Question: Below is a big section of my code and basically if you scroll down to the 'execute_subscripts()' function you can see I've got two scripts running via 'execfile' which work beautifully, they show 'prints', they save 'traceback' errors to an error file.
I'm trying to turn the second script into one that doesn't wait for itself to finish before moving onto the next script.
As you can see I have attempted to use 'subprocess' with 'Popen' to launch a silent, hidden window... however it doesn't seem to run and I have no idea how to use the 'p.communicate()' function correctly to retrieve 'tracebacks' and/or 'prints'.
need help creating some sort of timeout/kill switch so if a subscript either via 'Popen' or the 'execfile' route doesn't complete within 5 minutes for it to skip over it for that loop or retry and skip over if it immediately fails again.
I understand that I probably shouldn't be using 'strftime' for the times.... however that part works fine for me so I don't see the need to change it.
'''
from datetime import date, timedelta
from sched import scheduler
from time import time, sleep, strftime
import random
import traceback
import subprocess
s = scheduler(time, sleep)
random.seed()
def periodically(runtime, intsmall, intlarge, function):
## Get current time
currenttime = strftime('%H:%M:%S')
## If currenttime is anywhere between 23:40 and 23:50 then...
if currenttime > '23:40:00' and currenttime < '23:50:00':
## Open the error logging file as the variable "errors"
errors = open('MISC/ERROR(S).txt', 'a')
## Try to...
try:
## Call the clear subscript.
execfile("SUBSCRIPTS/CLEAR.py", {})
## On exception (fail)...
except Exception:
## Write the entire traceback error to file...
errors.write(traceback.format_exc() + '
')
errors.write("
")
## Close and exit the error logging file.
errors.close()
## Update time
currenttime = strftime('%H:%M:%S')
## Idle time
while currenttime >= '23:40:00' and currenttime <= '23:59:59' or currenttime >= '00:00:00' and currenttime <= '11:30:00':
## Update time
currenttime = strftime('%H:%M:%S')
print currenttime, "Idling..."
sleep(10)
## Update time
currenttime = strftime('%H:%M:%S')
## Initiate the scheduler.
runtime += random.randrange(intsmall, intlarge)
s.enter(runtime, 1, function, ())
s.run()
def execute_subscripts():
st = time()
print "Running..."
errors = open('MISC/ERROR(S).txt', 'a')
try:
execfile("SUBSCRIPTS/TESTSCRIPT.py", {})
except Exception:
errors.write(traceback.format_exc() + '
')
errors.write("
")
try:
execfile("SUBSCRIPTS/TEST.py", {})
except Exception:
errors.write(traceback.format_exc() + '
')
errors.write("
")
## subprocess.Popen(["pythonw", "SUBSCRIPTS/TEST.py", "0"], shell=True)
try:
execfile("SUBSCRIPTS/TESTSCRIPTTest.py", {})
except Exception:
errors.write(traceback.format_exc() + '
')
errors.write("
")
try:
execfile("SUBSCRIPTS/TESTTESTTEST.py", {})
except Exception:
errors.write(traceback.format_exc() + '
')
errors.write("
")
errors.close()
print """The whole routine took %.3f seconds""" % (time() - st)
while True:
periodically(50, -25, +90, execute_subscripts)
'''
Any ideas would be much appreciated
Added a bounty, hopefully someone knows how to achieve this.
Thanks in advance
Hyflex
### Example of what I want the script to be able to do...
1. Subscript 1 - Run in background, send prints and errorsfrom subscript1.py to main.py, don't wait for it to finish, go to subscript 2, timeout after 10 seconds (or as close to 10 seconds as we can, or timeout after all subscripts have been called.)
2. Subscript 2 - Run in background, send prints and errors from subscript2.py to main.py, wait for it to finish before going onto subscript 3, timeout after 10 seconds (or as close to 10 seconds as we can, or timeout after all subscripts have been called.)
3. Subscript 3 - Run in background, send prints and errors from subscript3.py to main.py, wait for it to finish before going onto subscript 4, timeout after 10 seconds (or as close to 10 seconds as we can, or timeout after all subscripts have been called.)
4. Subscript 4 - Run in background, send prints and errors from subscript4.py to main.py, don't wait for it to finish, go to subscript 5, timeout after 10 seconds (or as close to 10 seconds as we can, or timeout after all subscripts have been called.)
5. Subscript 5 - Run in background, send prints and errors from subscript5.py to main.py, wait for it to finish before going onto next subscript (or in this case, end of loop), timeout after 10 seconds (or as close to 10 seconds as we can, or timeout after all subscripts have been called.)
### Prints and Traceback for shx2
'''
[pid=9940] main running command: C:\Python27\python.exe SUB/subscript1.py (is_bg=False)
[pid=9940] main running command: C:\Python27\python.exe SUB/subscript1.py (is_bg=True)
Traceback (most recent call last):
File "C:\Test\main.py", line 21, in <module>
bg_proc1 = run_subscript(cmd, is_bg = True)
File "C:\Test\main.py", line 10, in run_subscript
return (cmd > sys.stdout) & BG # run in background
File "C:\Python27\lib\site-packages\plumbum\commands\modifiers.py", line 81, in __rand__
return Future(cmd.popen(), self.retcode)
File "C:\Python27\lib\site-packages\plumbum\commandsase.py", line 317, in popen
return self.cmd.popen(args, **kwargs)
File "C:\Python27\lib\site-packages\plumbum\commandsase.py", line 233, in popen
return self.cmd.popen(self.args + list(args), **kwargs)
File "C:\Python27\lib\site-packages\plumbum\machines\local.py", line 104, in popen
**kwargs)
File "C:\Python27\lib\site-packages\plumbum\machines\local.py", line 253, in _popen
stderr = stderr, cwd = str(cwd), env = env, **kwargs) # bufsize = 4096
File "C:\Python27\lib\subprocess.py", line 703, in __init__
errread, errwrite) = self._get_handles(stdin, stdout, stderr)
File "C:\Python27\lib\subprocess.py", line 851, in _get_handles
c2pwrite = msvcrt.get_osfhandle(stdout.fileno())
UnsupportedOperation: fileno
'''
EDIT:
'''
| --> # Sub 1.py # --> Sequential with timeout --> Started: 11:30.00 --> Estimated Completion: 11:30.01 (1 Second) --> Timeout at 11:30:10 (10 Seconds) --> # Sub 2.py # --> Sequential with timeout --> Started: 11:30.02 (or after time Sub 1.py's timeout) --> Estimated Completion: 11:30.03 (1 Second) --> Timeout at 11:30:13 (10 Seconds) --> # Sub 3.py # --> Sequential with timeout --> Started: 11:30.04 (or after time Sub 2.py's timeout) --> Estimated Completion: 11:30.08 (3 Seconds) --> Timeout at 11:30:18 (10 Seconds)
| ^ ^
| | |
| -------------------------------------------------------------------------------------------------------------------------------------------------- |
| --------------------------------------------------------------------------------------------------------------------------------------------------------------------------------------------------------------------------------------------------------------------------------------------------------------------------------
|
Scheduler -->|
| --> Sub 4.py --> Nonsequential with timeout --> Started: 11:30.00 --> Estimated Completion: 11:30.05 (5 Seconds) --> Timeout at 11:30:10 (15 Seconds)
|
| --> Sub 5.py --> Nonsequential with timeout --> Started: 11:30.00 --> Estimated Completion: 11:30.02 (2 Seconds) --> Timeout at 11:30:10 (10 Seconds)
|
| --> Sub 6.py --> Nonsequential with timeout --> Started: 11:30.00 --> Estimated Completion: 11:30.10 (10 Seconds) --> Timeout at 11:30:10 (25 Seconds)
'''
Hopefully this helps with a visual representation of what I'm trying to acheive
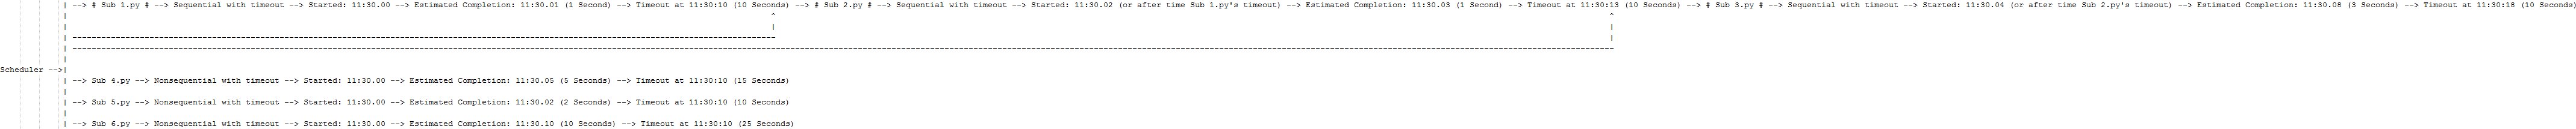
Answer: If I understood what you are trying to do, subprocess.Popen() is the way to go. Here's a simple class which I think can provide all functionality you want:
'''
from time import sleep
import subprocess
import datetime
import os
class Worker:
def __init__(self, cmd):
print datetime.datetime.now(), ":: starting subprocess :: %s"%cmd
self.cmd = cmd
self.log = "[running :: %s]
"%cmd
self.subp = subprocess.Popen(cmd, stdout=subprocess.PIPE, stderr=subprocess.PIPE)
self.start_time = datetime.datetime.now()
def wait_to_finish(self, timeout_seconds = None):
while True:
retcode = self.subp.poll()
if retcode is not None:
self.get_process_output()
self.log += "
[subprocess finished, return code: %d]
"%retcode
print datetime.datetime.now(), ":: subprocess %s exited, retcode=%d"%(self.cmd, retcode)
return
else:
# process hasn't finished yet
sleep(1)
if timeout_seconds is not None:
cur_time = datetime.datetime.now()
if (cur_time - self.start_time).seconds > timeout_seconds:
print datetime.datetime.now(), ":: subprocess %s :: killing after %d seconds"%(self.cmd, timeout_seconds)
self.kill()
return
def still_running(self):
return (self.subp.poll() is None)
def kill(self):
self.subp.terminate()
self.get_process_output()
self.log += "
[subprocess killed by explicit request]
"
return
def get_process_output(self):
out, err = self.subp.communicate()
self.log += out
self.log += err
'''
You give the command and the class starts it in the background. You can then wait while it finishes, with optional timeout (counted from the time process has been started). You can get process output, and if needed explicitly kill the process.
Here's just a quick example showing it's functionality:
'''
# Start two subprocesses in the background
worker1 = Worker([r'c:\python26\python.exe', 'sub1.py'])
worker2 = Worker([r'c:\python26\python.exe', 'sub2.py'])
# Wait for both to finish, kill after 10 seconds timeout
worker1.wait_to_finish(timeout_seconds = 10)
worker2.wait_to_finish(timeout_seconds = 10)
# Start another subprocess giving it 5 seconds to finish
worker3 = Worker([r'c:\python26\python.exe', 'sub3.py'])
worker3.wait_to_finish(timeout_seconds = 5)
print "----LOG1----
" + worker1.log
print "----LOG2----
" + worker2.log
print "----LOG3----
" + worker3.log
'''
sub1.py:
'''
from time import sleep
print "sub1 output: start"
sleep(5)
print "sub1 output: finish"
'''
sub2.py:
'''
print "sub2 output: start"
erroneous_command()
'''
sub3.py:
'''
from time import sleep
import sys
print "sub3 output: start, sleeping 15 sec"
sys.stdout.flush()
sleep(15)
print "sub3 output: finish"
'''
Here's the output:
'''
2013-11-06 15:31:17.296000 :: starting subprocess :: ['c:\python26\python.exe', 'sub1.py']
2013-11-06 15:31:17.300000 :: starting subprocess :: ['c:\python26\python.exe', 'sub2.py']
2013-11-06 15:31:23.306000 :: subprocess ['c:\python26\python.exe', 'sub1.py'] exited, retcode=0
2013-11-06 15:31:23.309000 :: subprocess ['c:\python26\python.exe', 'sub2.py'] exited, retcode=1
2013-11-06 15:31:23.310000 :: starting subprocess :: ['c:\python26\python.exe', 'sub3.py']
2013-11-06 15:31:29.314000 :: subprocess ['c:\python26\python.exe', 'sub3.py'] :: killing after 5 seconds
----LOG1----
[running :: ['c:\python26\python.exe', 'sub1.py']]
sub1 output: start
sub1 output: finish
[subprocess finished, return code: 0]
----LOG2----
[running :: ['c:\python26\python.exe', 'sub2.py']]
sub2 output: start
Traceback (most recent call last):
File "sub2.py", line 2, in <module>
erroneous_command()
NameError: name 'erroneous_command' is not defined
[subprocess finished, return code: 1]
----LOG3----
[running :: ['c:\python26\python.exe', 'sub3.py']]
sub3 output: start, sleeping 15 sec
[subprocess killed by explicit request]
'''
As far as implementing the scheduling goes, I can suggest couple of options but the choice really depends on what your task is:
1) If you can specify the precise scheduling at any point in time, then you can implement a fully synchronous scheduler:
'''
while True:
# check time
# check currently running processes :: workerX.still_running()
# -> if some are past their timeout, kill them workerX.kill()
# start new subprocesses according to your scheduling logic
sleep(1)
'''
2) If you have several well-defined of scripts which you want just "fire-and-forget" every 10 seconds, then put each sequence in its own .py script (with 'import Worker'), and start all sequences every 10 seconds, also periodically checking which sequences have exited to collect their logs.
3) If your sequences are defined dynamically and you prefer "fire-and-forget" approach, then threads would be best approach.